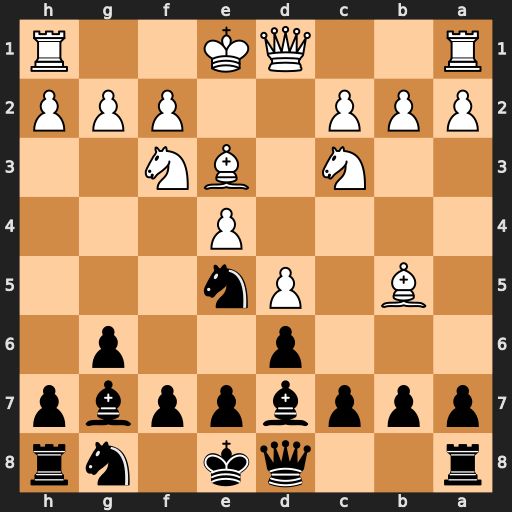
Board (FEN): r2qk1nr/pppbppbp/3p2p1/1B1Pn3/4P3/2N1BN2/PPP2PPP/R2QK2R
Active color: b
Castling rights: KQkq
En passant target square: -
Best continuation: Nxf3+ Qxf3 Bxc3+ bxc3 Bxb5